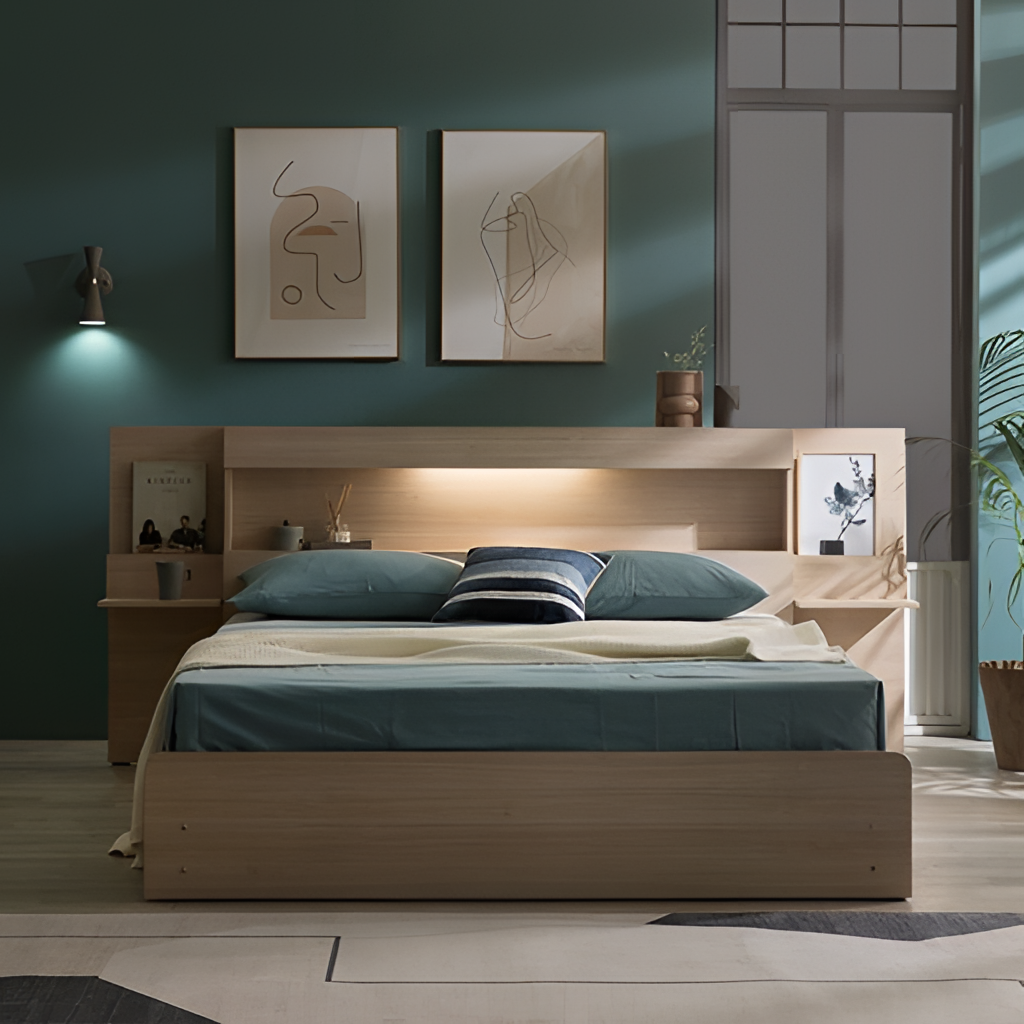
light wood wood backlit headboard bed, bedroom, wood flooring, with plank pattern, modern, paint wallpaper, with solid pattern